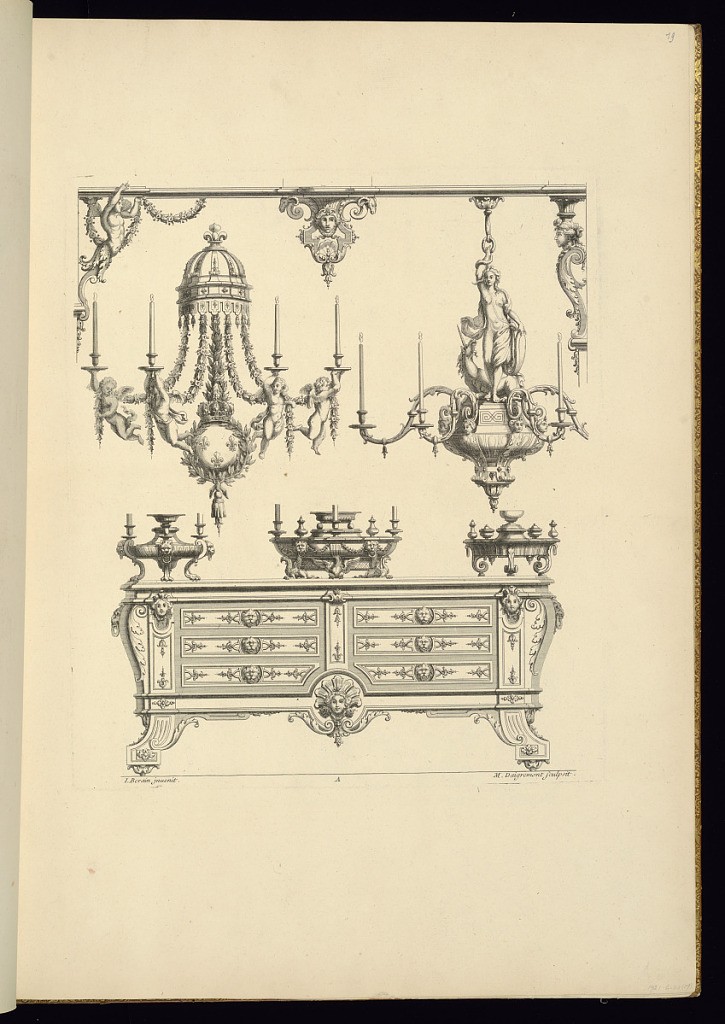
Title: Ornamented Furniture Designs
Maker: Jean Berain, the elder, French, 1640-1711
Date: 1711
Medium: Engraving on laid paper
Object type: Bound print
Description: Designs for an ornamented marquetry desk, surtouts, chandeliers, and brackets. The plate is signed and given the lettering "A."